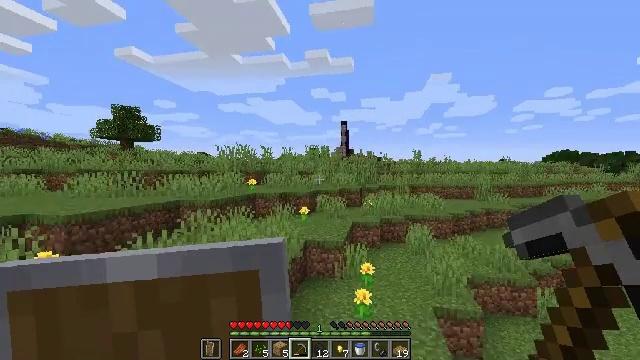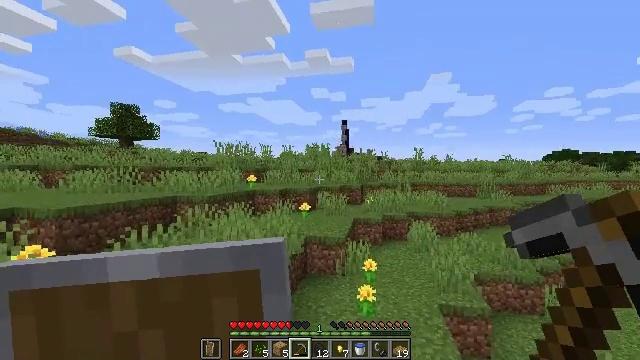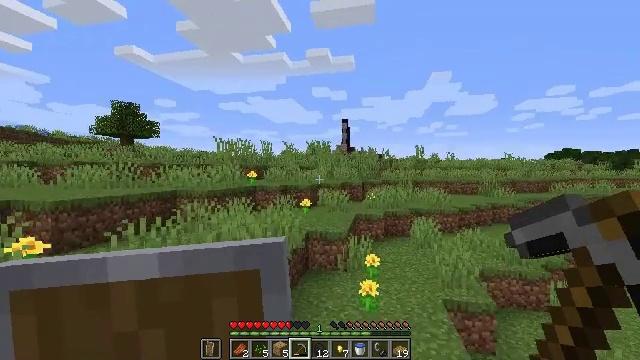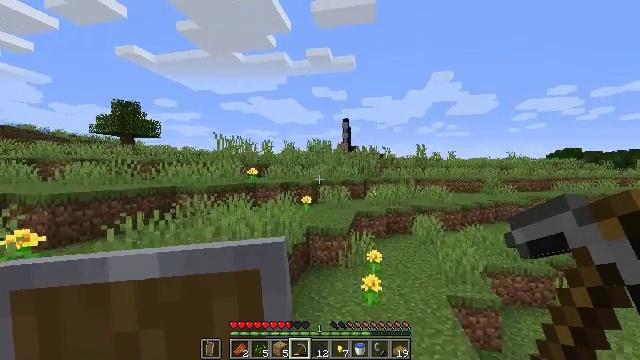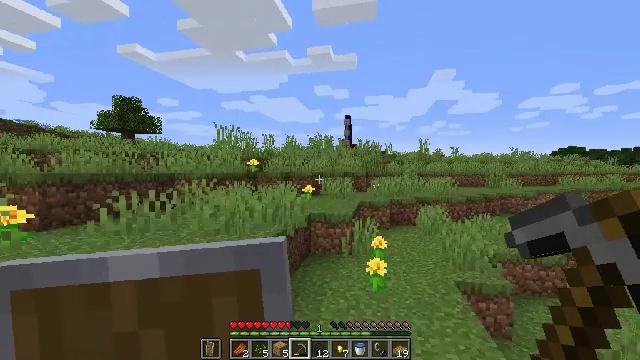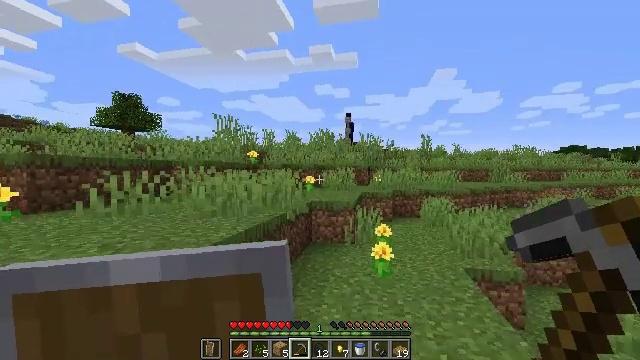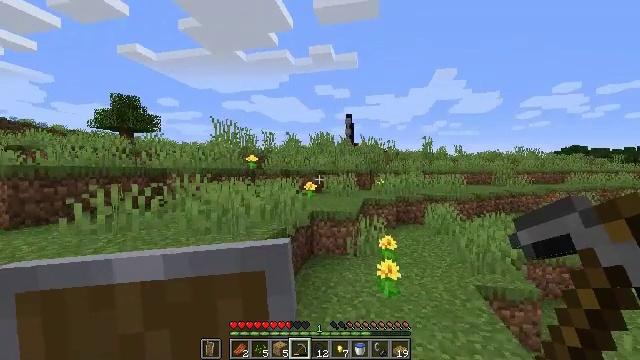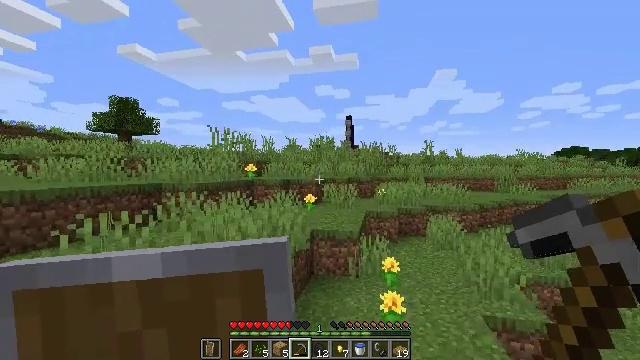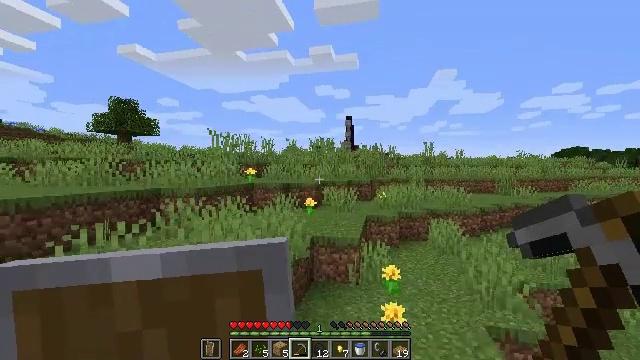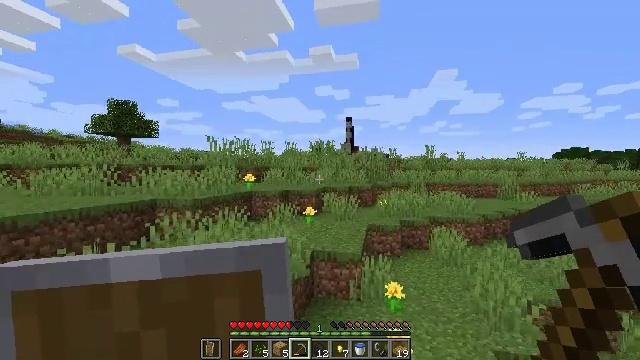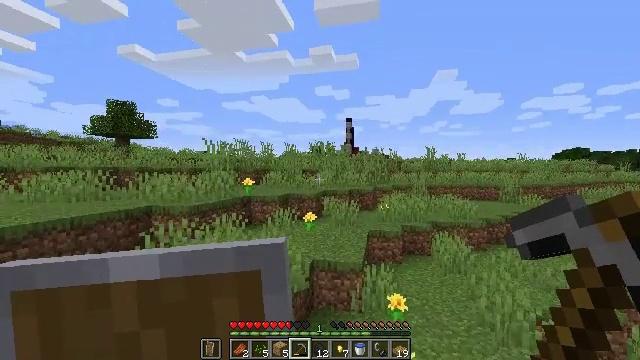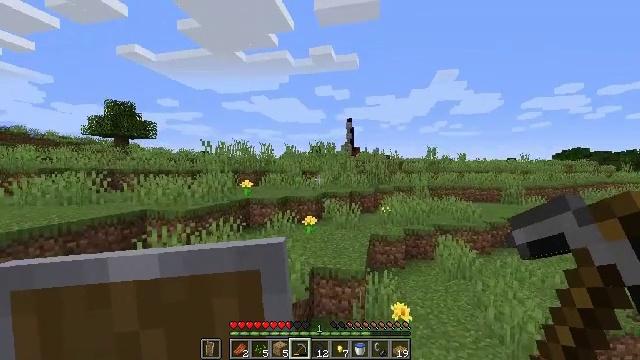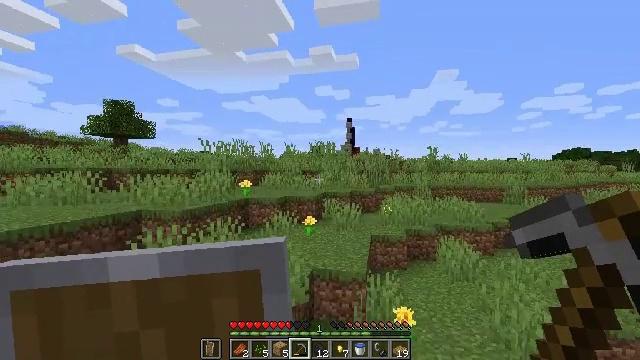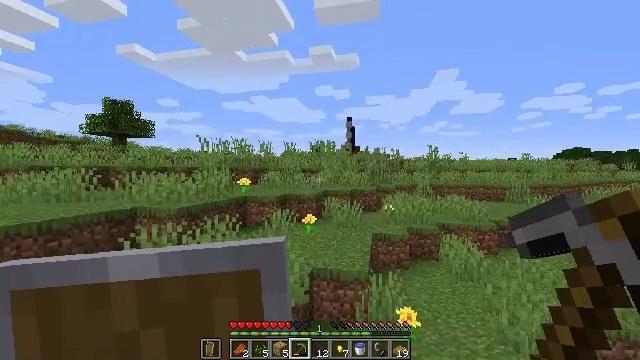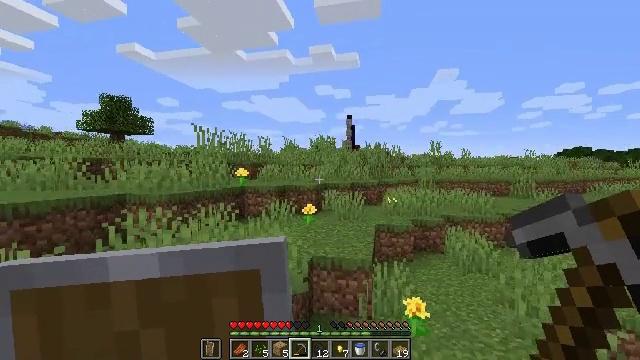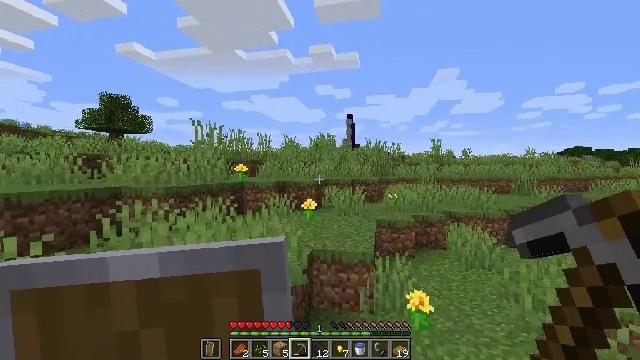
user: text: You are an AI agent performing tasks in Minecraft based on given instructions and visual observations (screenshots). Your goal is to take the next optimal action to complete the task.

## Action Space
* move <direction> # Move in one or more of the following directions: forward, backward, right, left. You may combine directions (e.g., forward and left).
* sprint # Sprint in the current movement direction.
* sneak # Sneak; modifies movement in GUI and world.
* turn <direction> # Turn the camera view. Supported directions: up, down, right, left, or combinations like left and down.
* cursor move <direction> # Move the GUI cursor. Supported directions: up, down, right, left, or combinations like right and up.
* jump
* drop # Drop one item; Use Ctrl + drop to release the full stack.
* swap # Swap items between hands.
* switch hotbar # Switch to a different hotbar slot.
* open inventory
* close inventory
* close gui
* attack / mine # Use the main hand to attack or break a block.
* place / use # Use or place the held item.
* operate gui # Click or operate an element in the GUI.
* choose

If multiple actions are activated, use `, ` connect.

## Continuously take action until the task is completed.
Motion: motion action
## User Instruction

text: Mine the magma block in the nether.
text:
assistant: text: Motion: move forward, jump
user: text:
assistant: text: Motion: move forward, jump
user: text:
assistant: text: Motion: move forward, jump
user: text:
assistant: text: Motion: move forward, jump
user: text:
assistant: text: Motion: move forward, jump
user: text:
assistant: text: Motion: move forward, jump
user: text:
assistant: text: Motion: move forward, jump
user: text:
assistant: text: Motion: move forward, jump
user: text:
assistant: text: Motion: move forward, jump
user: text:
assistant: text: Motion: move forward, jump
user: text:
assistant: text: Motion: move forward, jump
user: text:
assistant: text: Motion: move forward, jump
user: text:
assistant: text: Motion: move forward, jump
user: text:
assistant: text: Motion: move forward, jump
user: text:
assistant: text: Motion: move forward
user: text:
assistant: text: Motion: move forward, jump
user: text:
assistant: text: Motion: move forward, jump
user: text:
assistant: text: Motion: move forward, jump
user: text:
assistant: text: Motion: move forward, jump
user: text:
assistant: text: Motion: move forward, jump
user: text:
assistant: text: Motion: move forward, jump
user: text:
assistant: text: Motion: move forward, jump
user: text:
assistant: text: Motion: move forward, jump
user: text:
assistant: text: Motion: move forward, jump
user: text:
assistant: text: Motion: move forward, jump
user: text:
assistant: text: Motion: move forward, jump
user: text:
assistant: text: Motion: move forward, jump
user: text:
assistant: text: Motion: move forward, jump
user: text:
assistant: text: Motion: move forward, jump
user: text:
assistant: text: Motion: move forward, jump